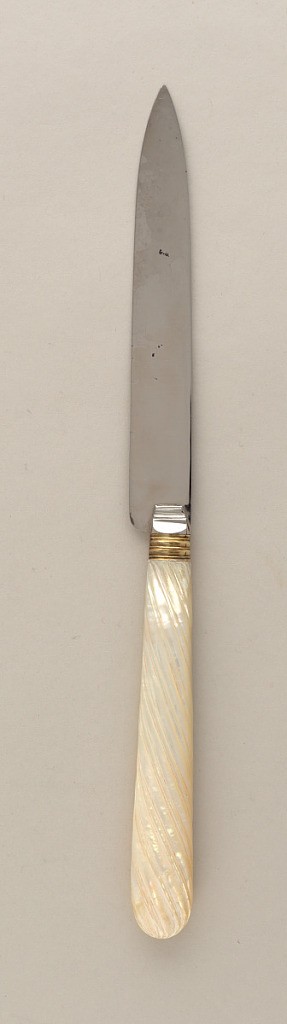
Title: Dessert Knife with Mother-of-Pearl Handle
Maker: François Nicoud, French, active Paris ca. 1875-1890
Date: ca. 1890
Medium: steel, gold plated, silver, mother of pearl
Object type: knife
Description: One of twelve dessert knives. Rectangular blade with pointed tip, devoid of surface decoration. Banded gold plated ferrule leads to mother of pearl handle, decorated with carved diagonal fluting, slightly widenning to rounded terminal.